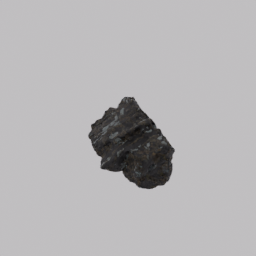
Label: nature